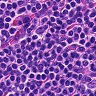
Metastatic tissue present: no